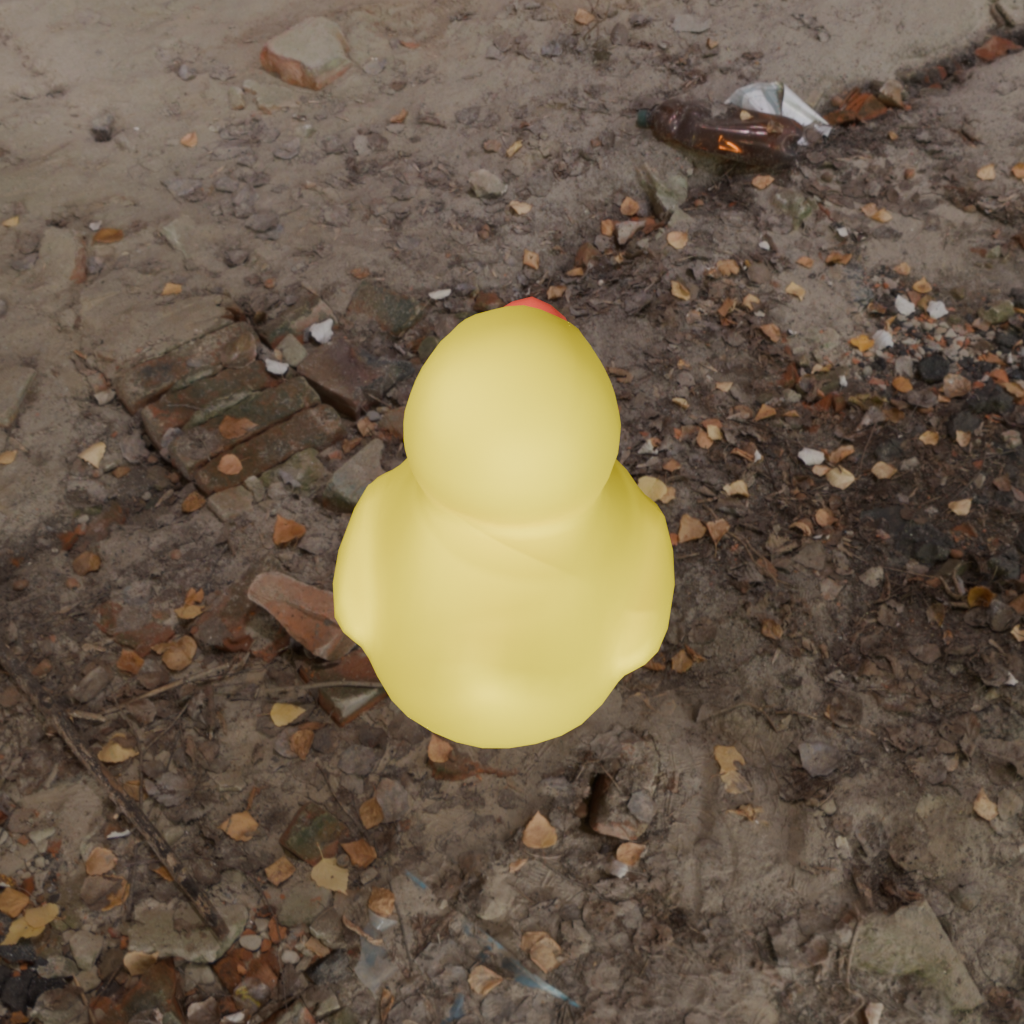
an image of a yellow rubber duck seen from <back_top> in an interior of an abandoned industrial building.